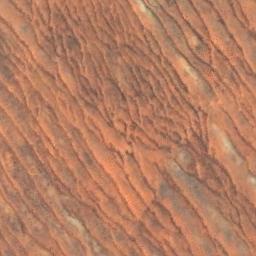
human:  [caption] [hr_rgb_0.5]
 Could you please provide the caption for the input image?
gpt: The desert is full of yellow sand .

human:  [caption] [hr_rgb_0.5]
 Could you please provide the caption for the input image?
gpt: There are some bare rocks in this desert .

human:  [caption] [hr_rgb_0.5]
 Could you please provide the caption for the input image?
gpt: The desert has orange sand and lots of transverse sand ridges .

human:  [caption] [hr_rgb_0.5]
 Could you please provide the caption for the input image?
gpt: This is a strip of ginger desert .

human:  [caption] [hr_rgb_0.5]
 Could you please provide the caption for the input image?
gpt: A brown desert with a patterned stripes .